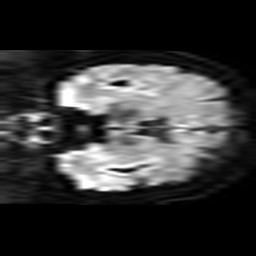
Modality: TRACE
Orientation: coronal
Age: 56
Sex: female
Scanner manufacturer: philips
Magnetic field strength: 3 T
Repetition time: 3.334 s
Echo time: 0.076 s